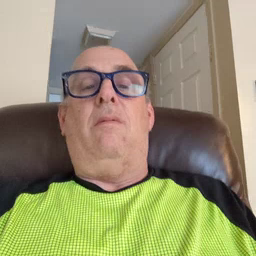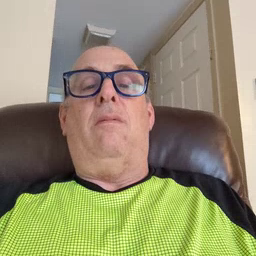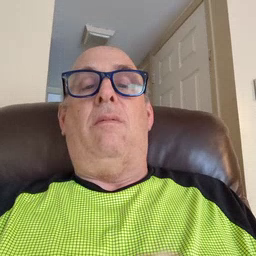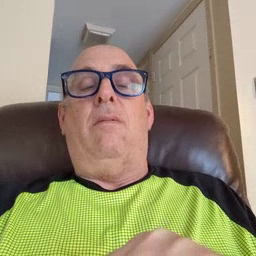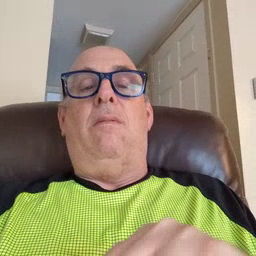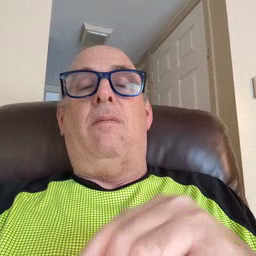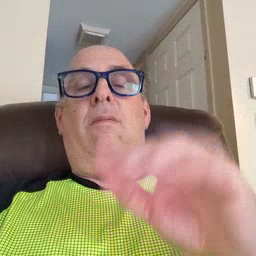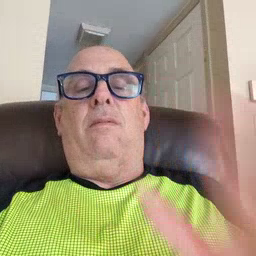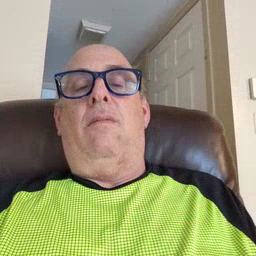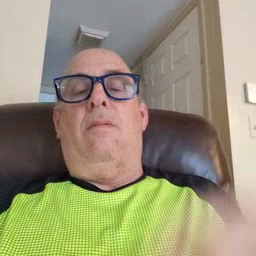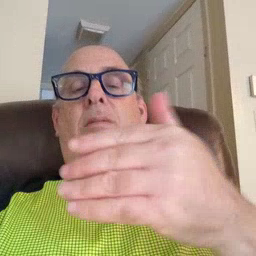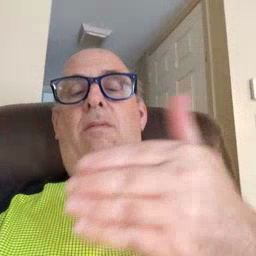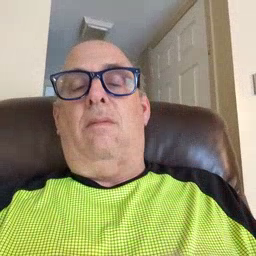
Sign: puppy